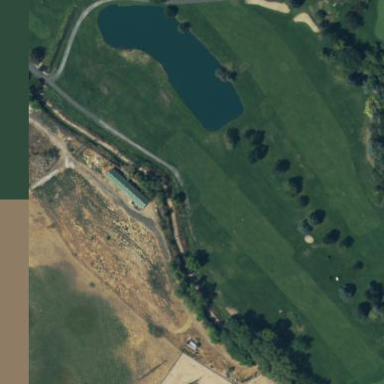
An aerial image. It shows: Well-maintained grass golf fairway that is regularly mowed.